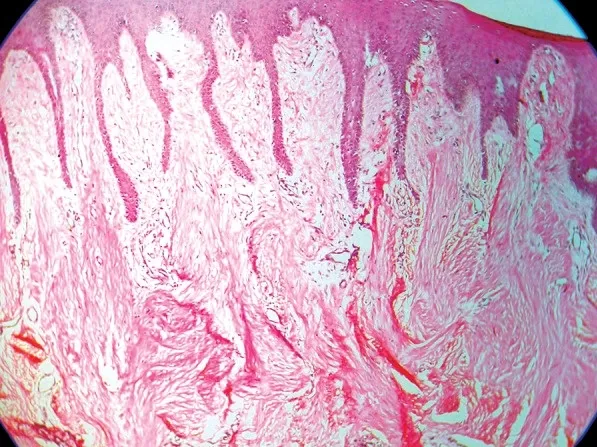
Histopathological specimen showing stratified squamous epithelium with long slender rete pegs and connective tissue with dense collagen stroma.
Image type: pathology (h&e)